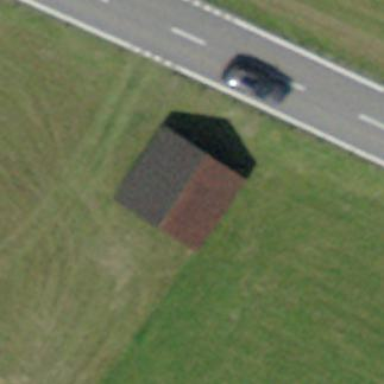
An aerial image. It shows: Rural barn.